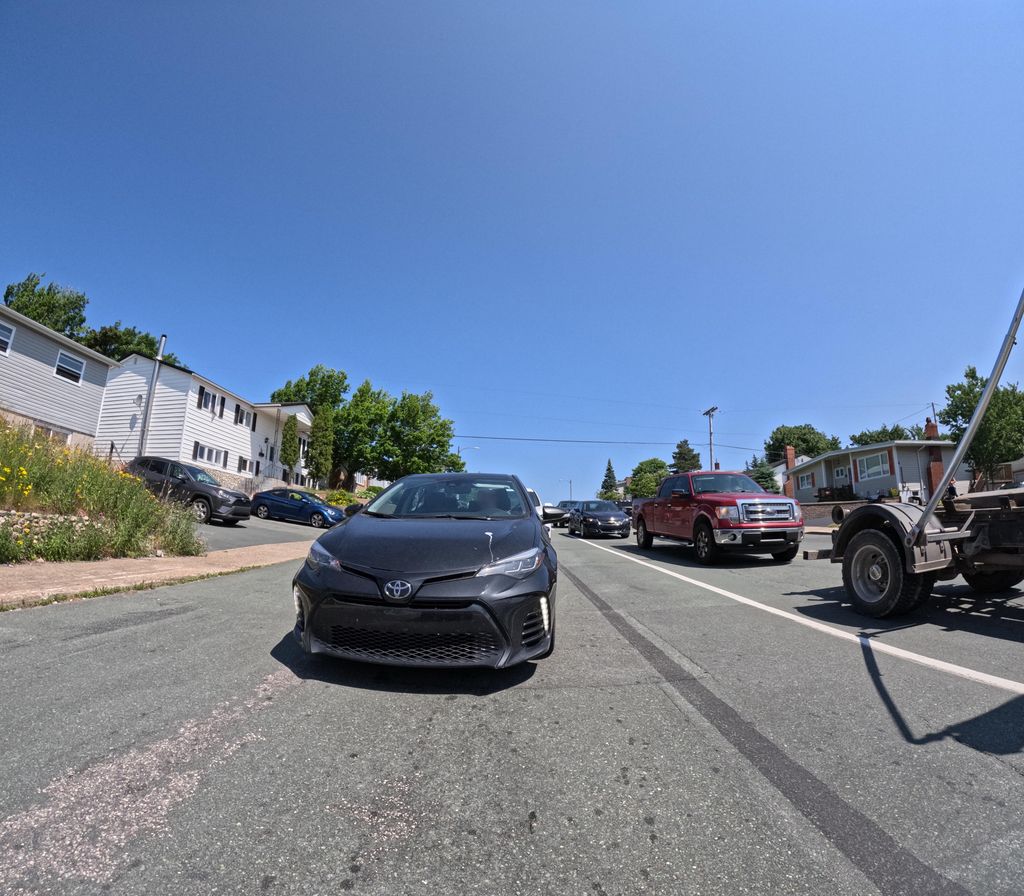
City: st_johns